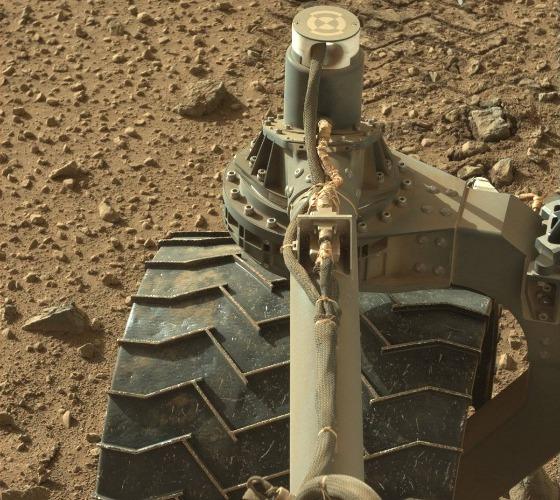
Terrain classes present: Background, Gravel / Sand / Soil, Rock, Shadow